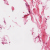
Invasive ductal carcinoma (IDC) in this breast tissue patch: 0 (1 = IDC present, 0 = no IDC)